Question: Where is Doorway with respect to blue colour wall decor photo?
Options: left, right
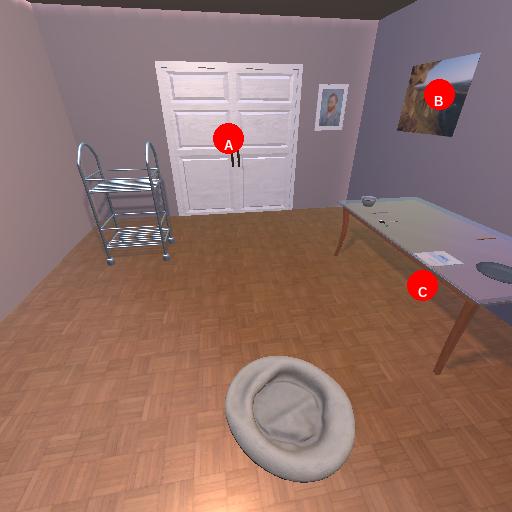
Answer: left